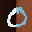
Label: 0